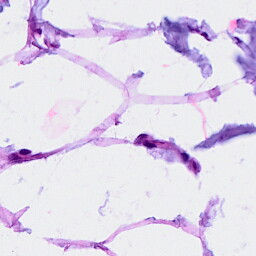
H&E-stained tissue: Breast